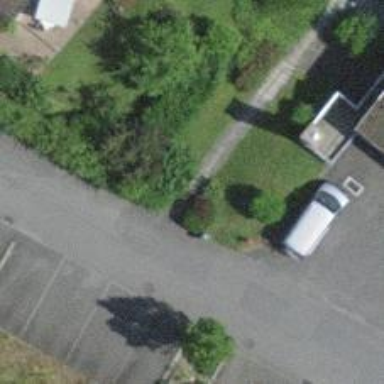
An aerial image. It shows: Set of steps on the road.